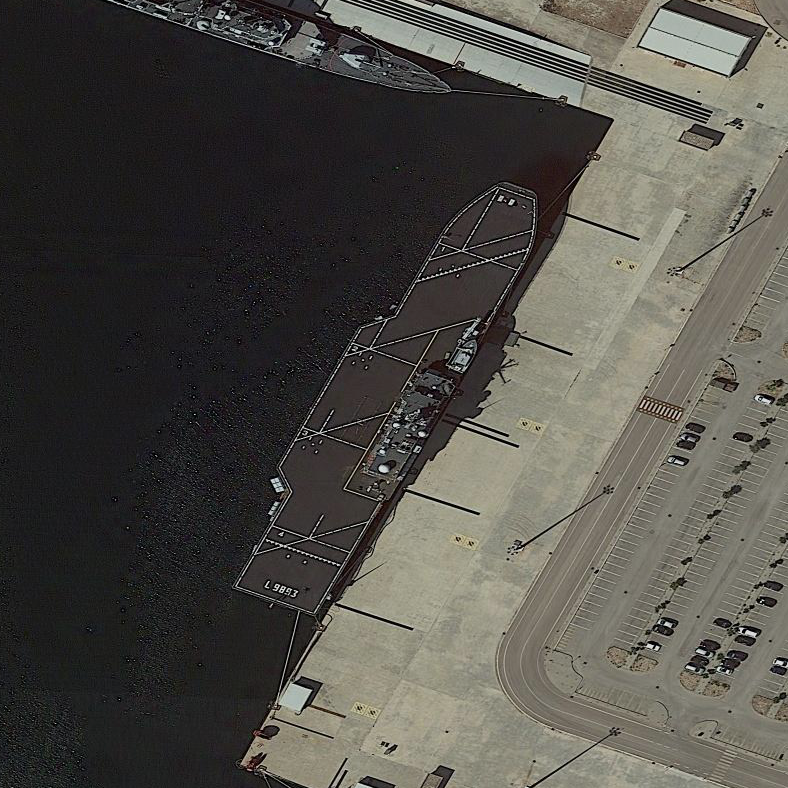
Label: assault